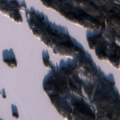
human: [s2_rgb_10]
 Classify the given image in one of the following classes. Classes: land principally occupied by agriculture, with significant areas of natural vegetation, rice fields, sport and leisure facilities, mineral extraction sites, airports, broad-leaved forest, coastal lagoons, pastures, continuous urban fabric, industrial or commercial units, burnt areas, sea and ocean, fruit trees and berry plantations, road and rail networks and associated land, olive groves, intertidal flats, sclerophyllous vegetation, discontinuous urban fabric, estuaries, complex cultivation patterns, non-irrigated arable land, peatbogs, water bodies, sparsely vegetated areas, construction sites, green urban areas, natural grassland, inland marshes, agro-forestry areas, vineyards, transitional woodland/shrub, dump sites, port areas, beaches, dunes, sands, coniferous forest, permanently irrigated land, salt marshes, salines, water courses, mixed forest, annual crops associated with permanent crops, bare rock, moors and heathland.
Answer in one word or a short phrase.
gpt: coniferous forest, mixed forest, water bodies